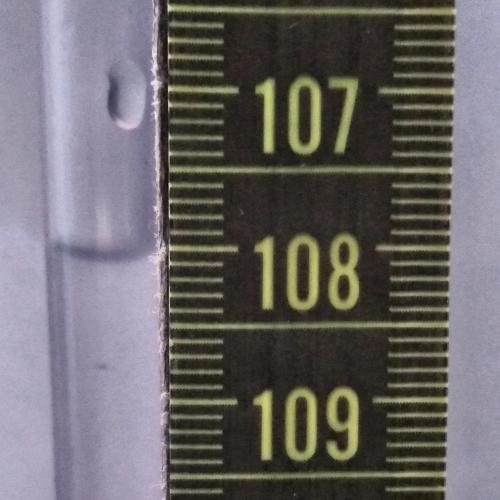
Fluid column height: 108.0 cm